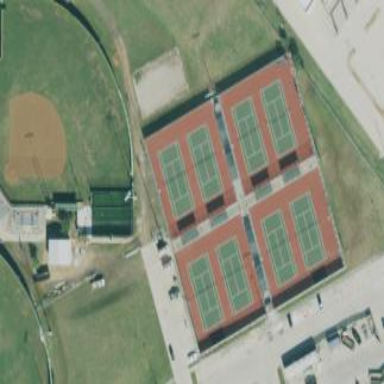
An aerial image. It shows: Tennis court on the leisure land pitch.